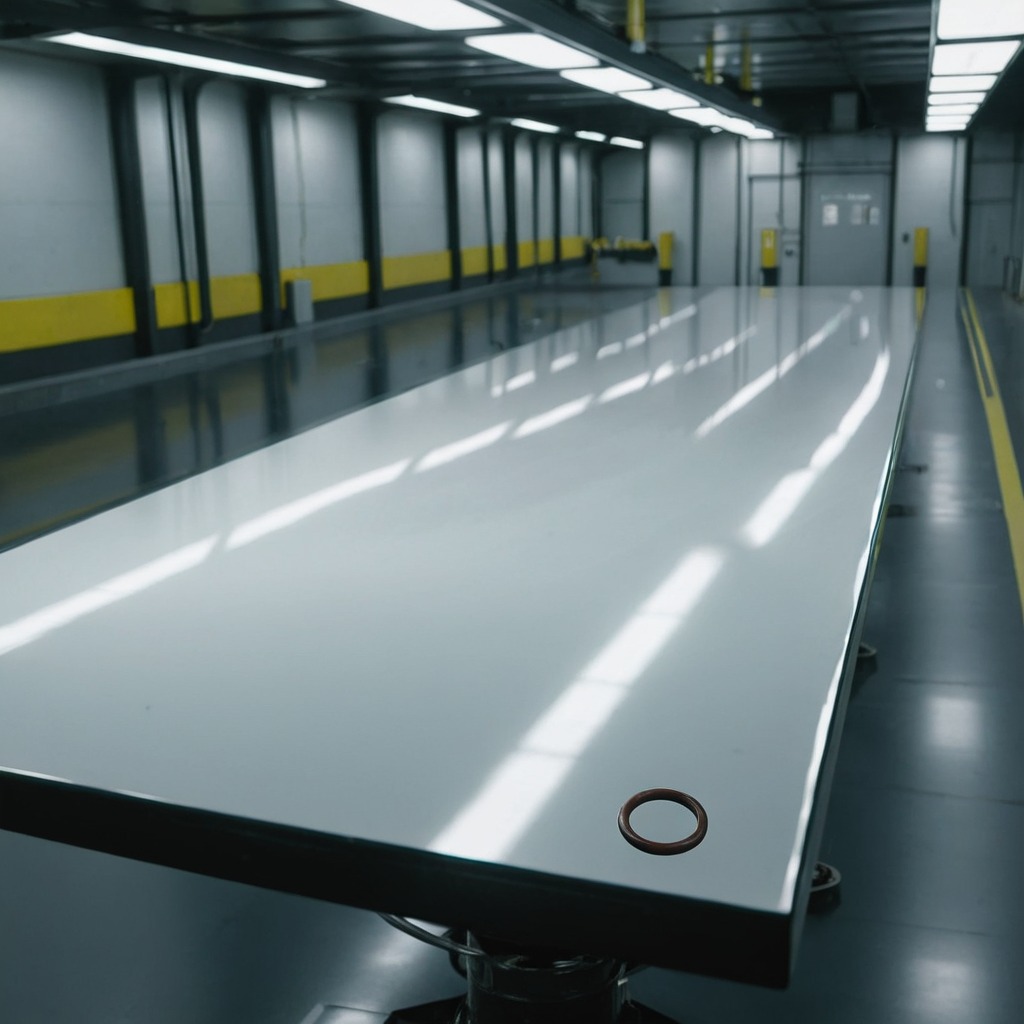
A rubber O-ring lies on a high-gloss table in a ship maintenance bay industrial lighting.